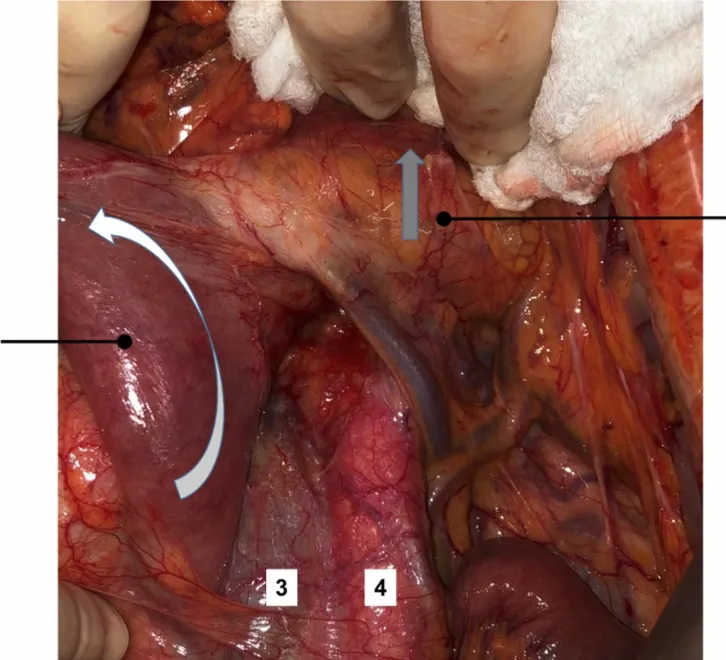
Gray arrow indicates the direction of traction of the transverse mesocolon (1). White arrow indicates the traction of the first jejunal loop (2) to achieve correct exposure of the inferior vena cava (3) and the aorta (4).
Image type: medical_photograph (other_medical_photograph)